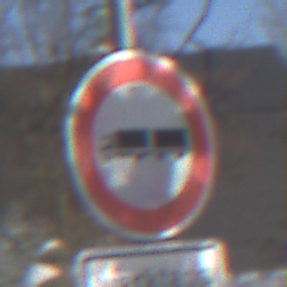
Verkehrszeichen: VerbotLastkraftwagenMitAnhaenger
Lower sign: ZeitangabenMitBeschraenkungAufWochentage7
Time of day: MorningAfternoon
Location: Outdoor (Special)
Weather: Clear
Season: Winter
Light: Natural